Question: I have created the ERD which is given below. I need to create tables using the below ERD, but I need to normalize first.
This is how it goes if I normalize the practitioner table given in the below erd (as far as I understand):
'''
practitionerID, DoctorID-> PatientID
PractitionerID-> patientID
'''
So if I go to normalize this, I will end up having same primary key for both tables.
Which is not appropriate in normalizing, so am really confused.
Since the relationship between a practitioner and a patient is many to many, the table will end up having duplicated data.
This is the ERD:

How do I normalize this?
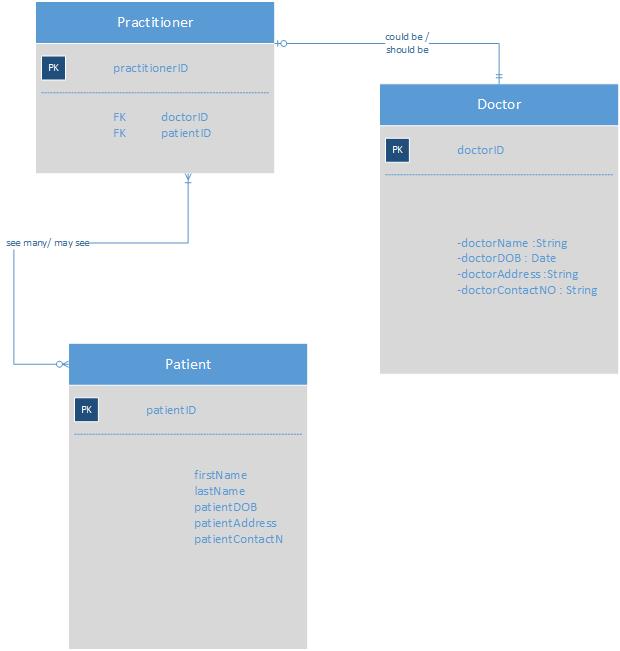
Answer: First of All.
In relational database design, the process of organizing data to minimize redundancy. Normalization usually involves dividing a database into two or more tables and defining relationships between the tables.
The major aim of normalization is that reduce the repeated data from the table.
Data redundancy occurs in database systems which have a field that is repeated in two or more tables. For instance, when customer data is duplicated and attached with each product bought then redundancy of data is a known source of inconsistency, since customer might appear with different values for given attribute.
Now you have two main tables that is doctors and patients and definitely they have many to many relationship between each other.
When you make these two tables and keep them in MySQL Workbench or in SQLYog by looking their relationship, they will give three tables as you shown in your question i.e practitioner table extra.
Now it is your solution.
You first make the table doctor.
Second you make the table patient.
Now when you insert information then the info will we inserted into their respective tables. mean patient info into patient table and doctor info into doctor table.
But when you assign different patient to different doctor, then their primary key will be inserted into practitioner table.
So now when you need info about any patient, then you can use practitioner table, how ? from the the patient id get all the list of doctors and same as in doctors.
When you keep more info like Patient history, patient other info, then you need to draw more tables for that.
So from that view, you data do not get repeated and that is normalization.
To make your database more secure and consistent, you should need to add UNIQUE KEY into your doctor and patient table by keeping username or email unique, mean if any one get registered then 2nd time they can't.
Hope it will help you.
If you need to ask more then inform me .
Thanks